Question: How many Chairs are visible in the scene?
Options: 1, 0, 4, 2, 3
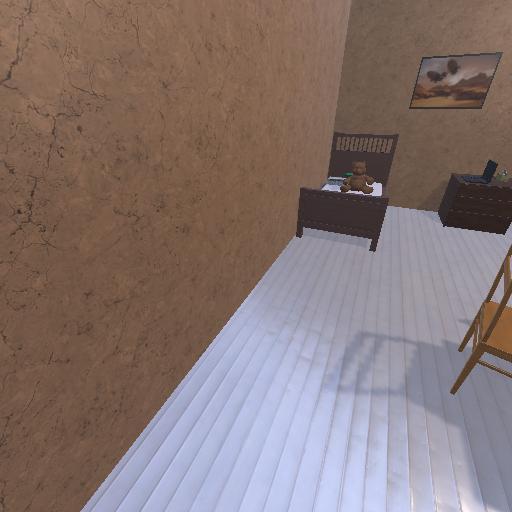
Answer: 1